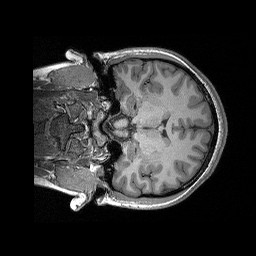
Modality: T1w
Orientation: coronal
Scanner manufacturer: siemens
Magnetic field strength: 3 T
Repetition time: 2.3 s
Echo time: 0.00298 s